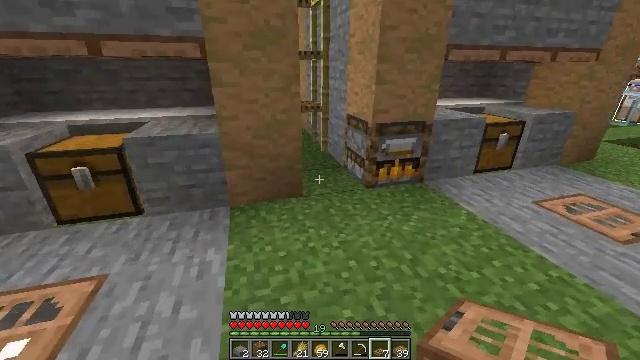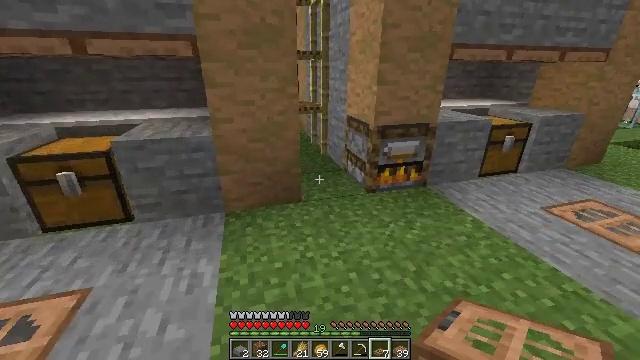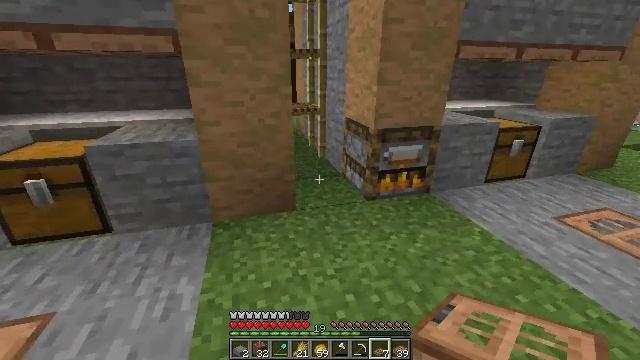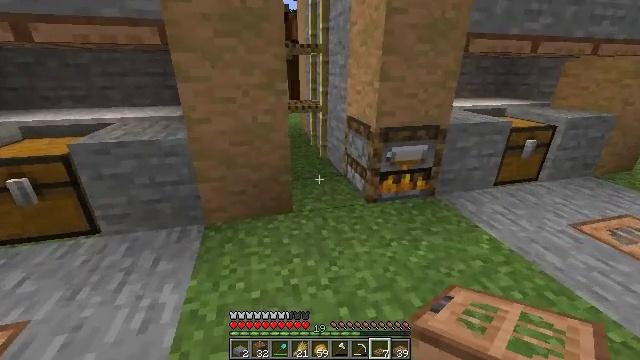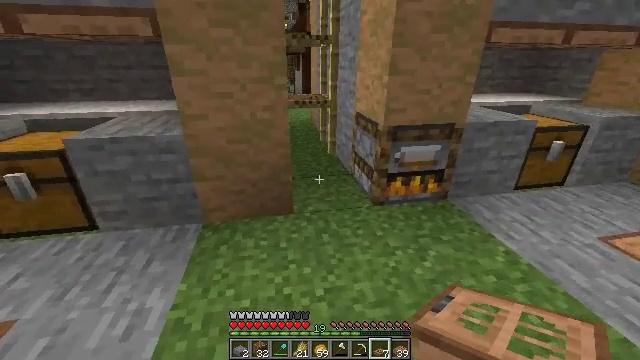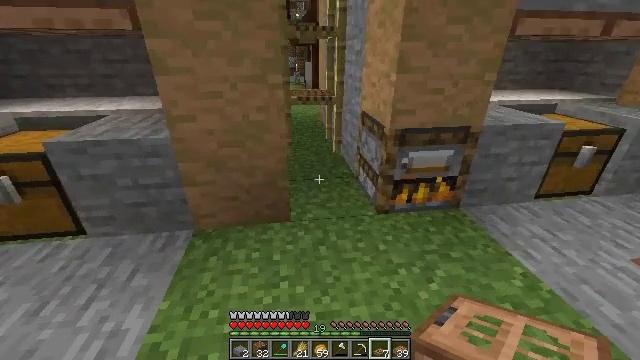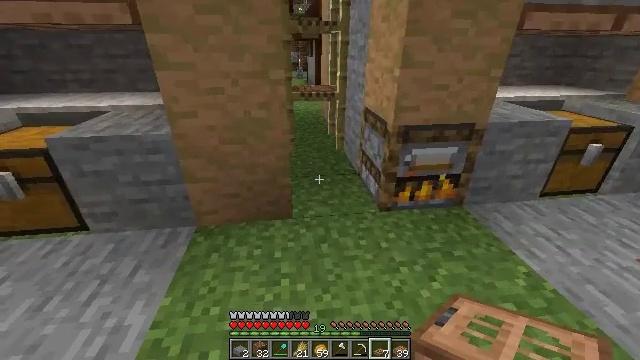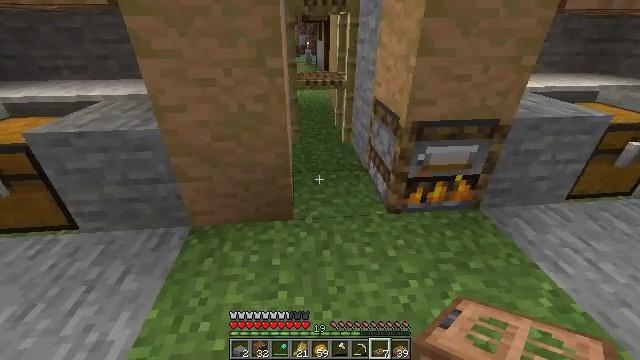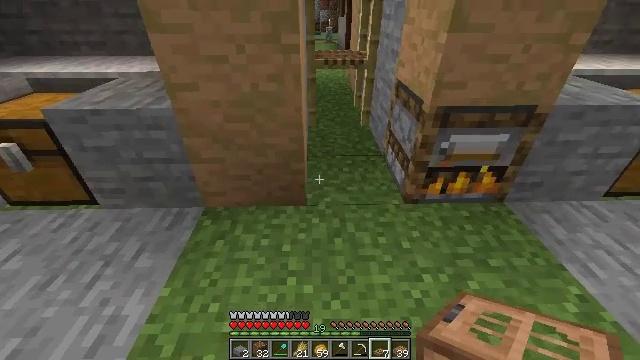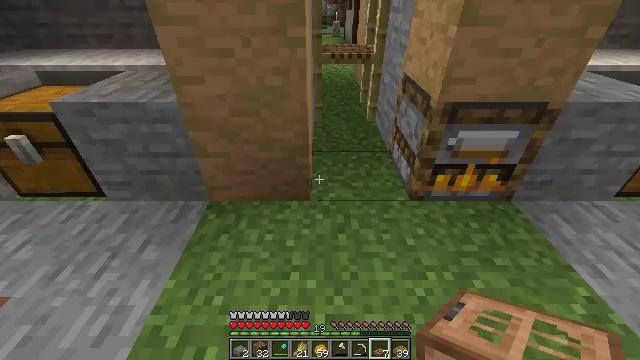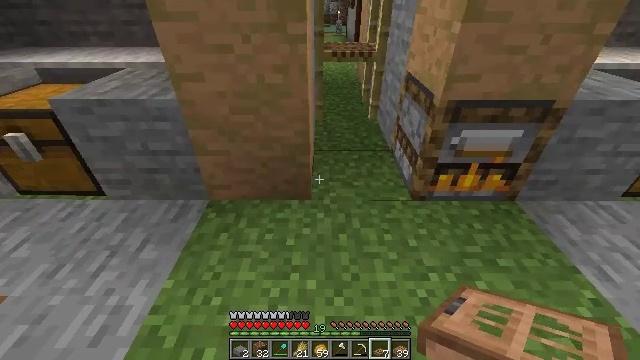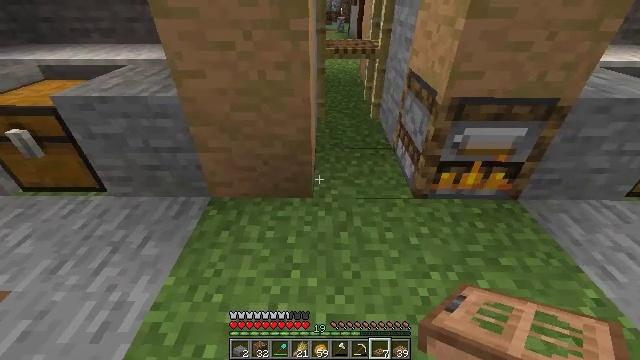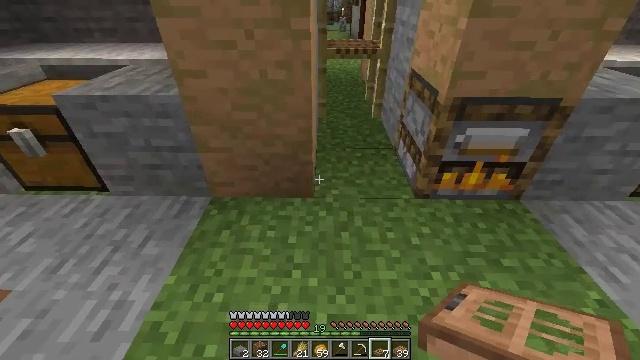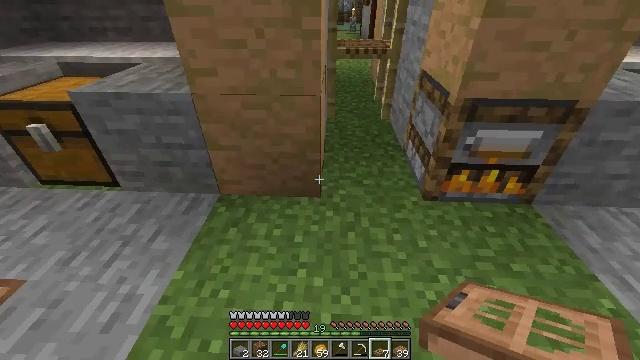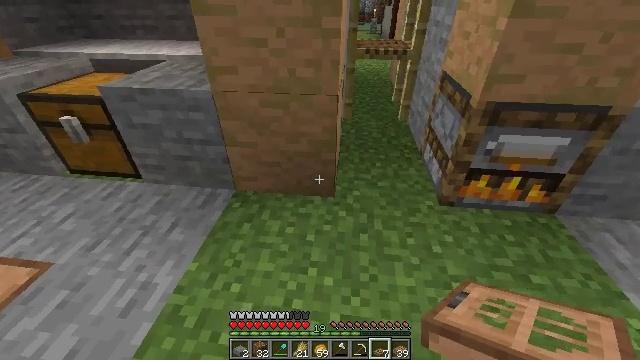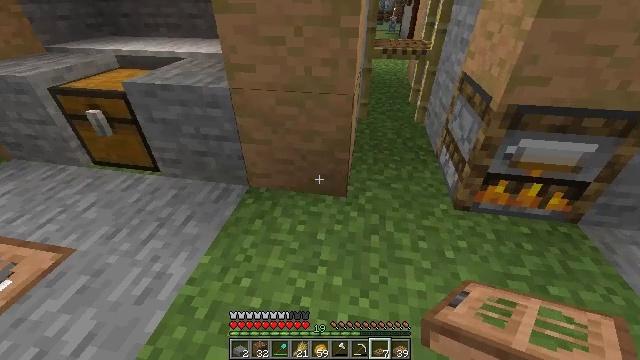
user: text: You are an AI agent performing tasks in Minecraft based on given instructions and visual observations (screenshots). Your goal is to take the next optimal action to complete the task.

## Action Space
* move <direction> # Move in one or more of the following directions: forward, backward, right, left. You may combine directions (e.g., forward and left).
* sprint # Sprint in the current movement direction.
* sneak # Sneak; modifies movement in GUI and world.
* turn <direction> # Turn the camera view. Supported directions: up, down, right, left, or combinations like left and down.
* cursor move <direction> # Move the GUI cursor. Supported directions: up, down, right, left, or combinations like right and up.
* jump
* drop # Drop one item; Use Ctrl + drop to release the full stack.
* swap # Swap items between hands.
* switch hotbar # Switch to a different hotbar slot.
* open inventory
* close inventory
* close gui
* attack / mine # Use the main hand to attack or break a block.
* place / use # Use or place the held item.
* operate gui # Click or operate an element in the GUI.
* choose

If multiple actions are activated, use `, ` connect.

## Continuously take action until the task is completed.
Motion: motion action
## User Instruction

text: Break the stripped jungle log.
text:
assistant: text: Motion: move forward
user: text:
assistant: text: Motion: move forward and move right
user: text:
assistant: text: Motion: move forward and move right, turn left
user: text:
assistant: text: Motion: move forward and move right, turn left and down
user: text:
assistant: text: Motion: move forward, turn left and down
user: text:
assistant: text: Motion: move forward
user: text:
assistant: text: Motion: turn left and down
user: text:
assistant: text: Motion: turn left and down
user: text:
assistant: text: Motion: turn left and down
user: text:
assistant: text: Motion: no_op
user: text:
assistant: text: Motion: no_op
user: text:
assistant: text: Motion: no_op
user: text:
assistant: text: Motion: turn left
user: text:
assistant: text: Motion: turn left
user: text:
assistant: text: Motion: turn left
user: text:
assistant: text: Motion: no_op
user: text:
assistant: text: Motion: no_op
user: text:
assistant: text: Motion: no_op
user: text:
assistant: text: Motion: no_op
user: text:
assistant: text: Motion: no_op
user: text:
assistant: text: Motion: no_op
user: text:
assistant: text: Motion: no_op
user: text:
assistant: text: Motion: no_op
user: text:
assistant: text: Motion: no_op
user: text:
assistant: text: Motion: no_op
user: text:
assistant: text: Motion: no_op
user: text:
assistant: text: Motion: no_op
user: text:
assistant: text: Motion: no_op
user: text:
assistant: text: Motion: no_op
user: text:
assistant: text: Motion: no_op